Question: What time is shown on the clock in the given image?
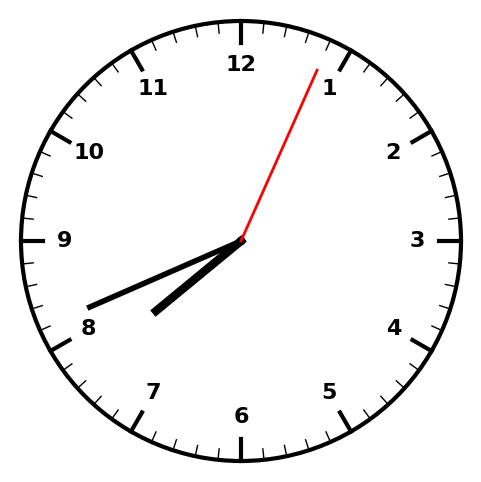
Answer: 07:41:04